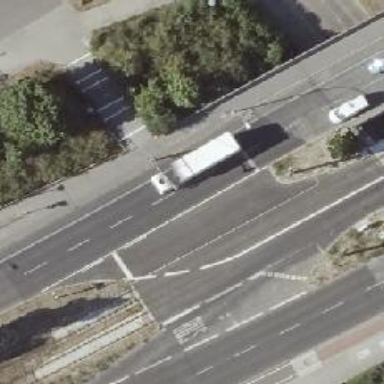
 featuring marked cycle track on the right side."